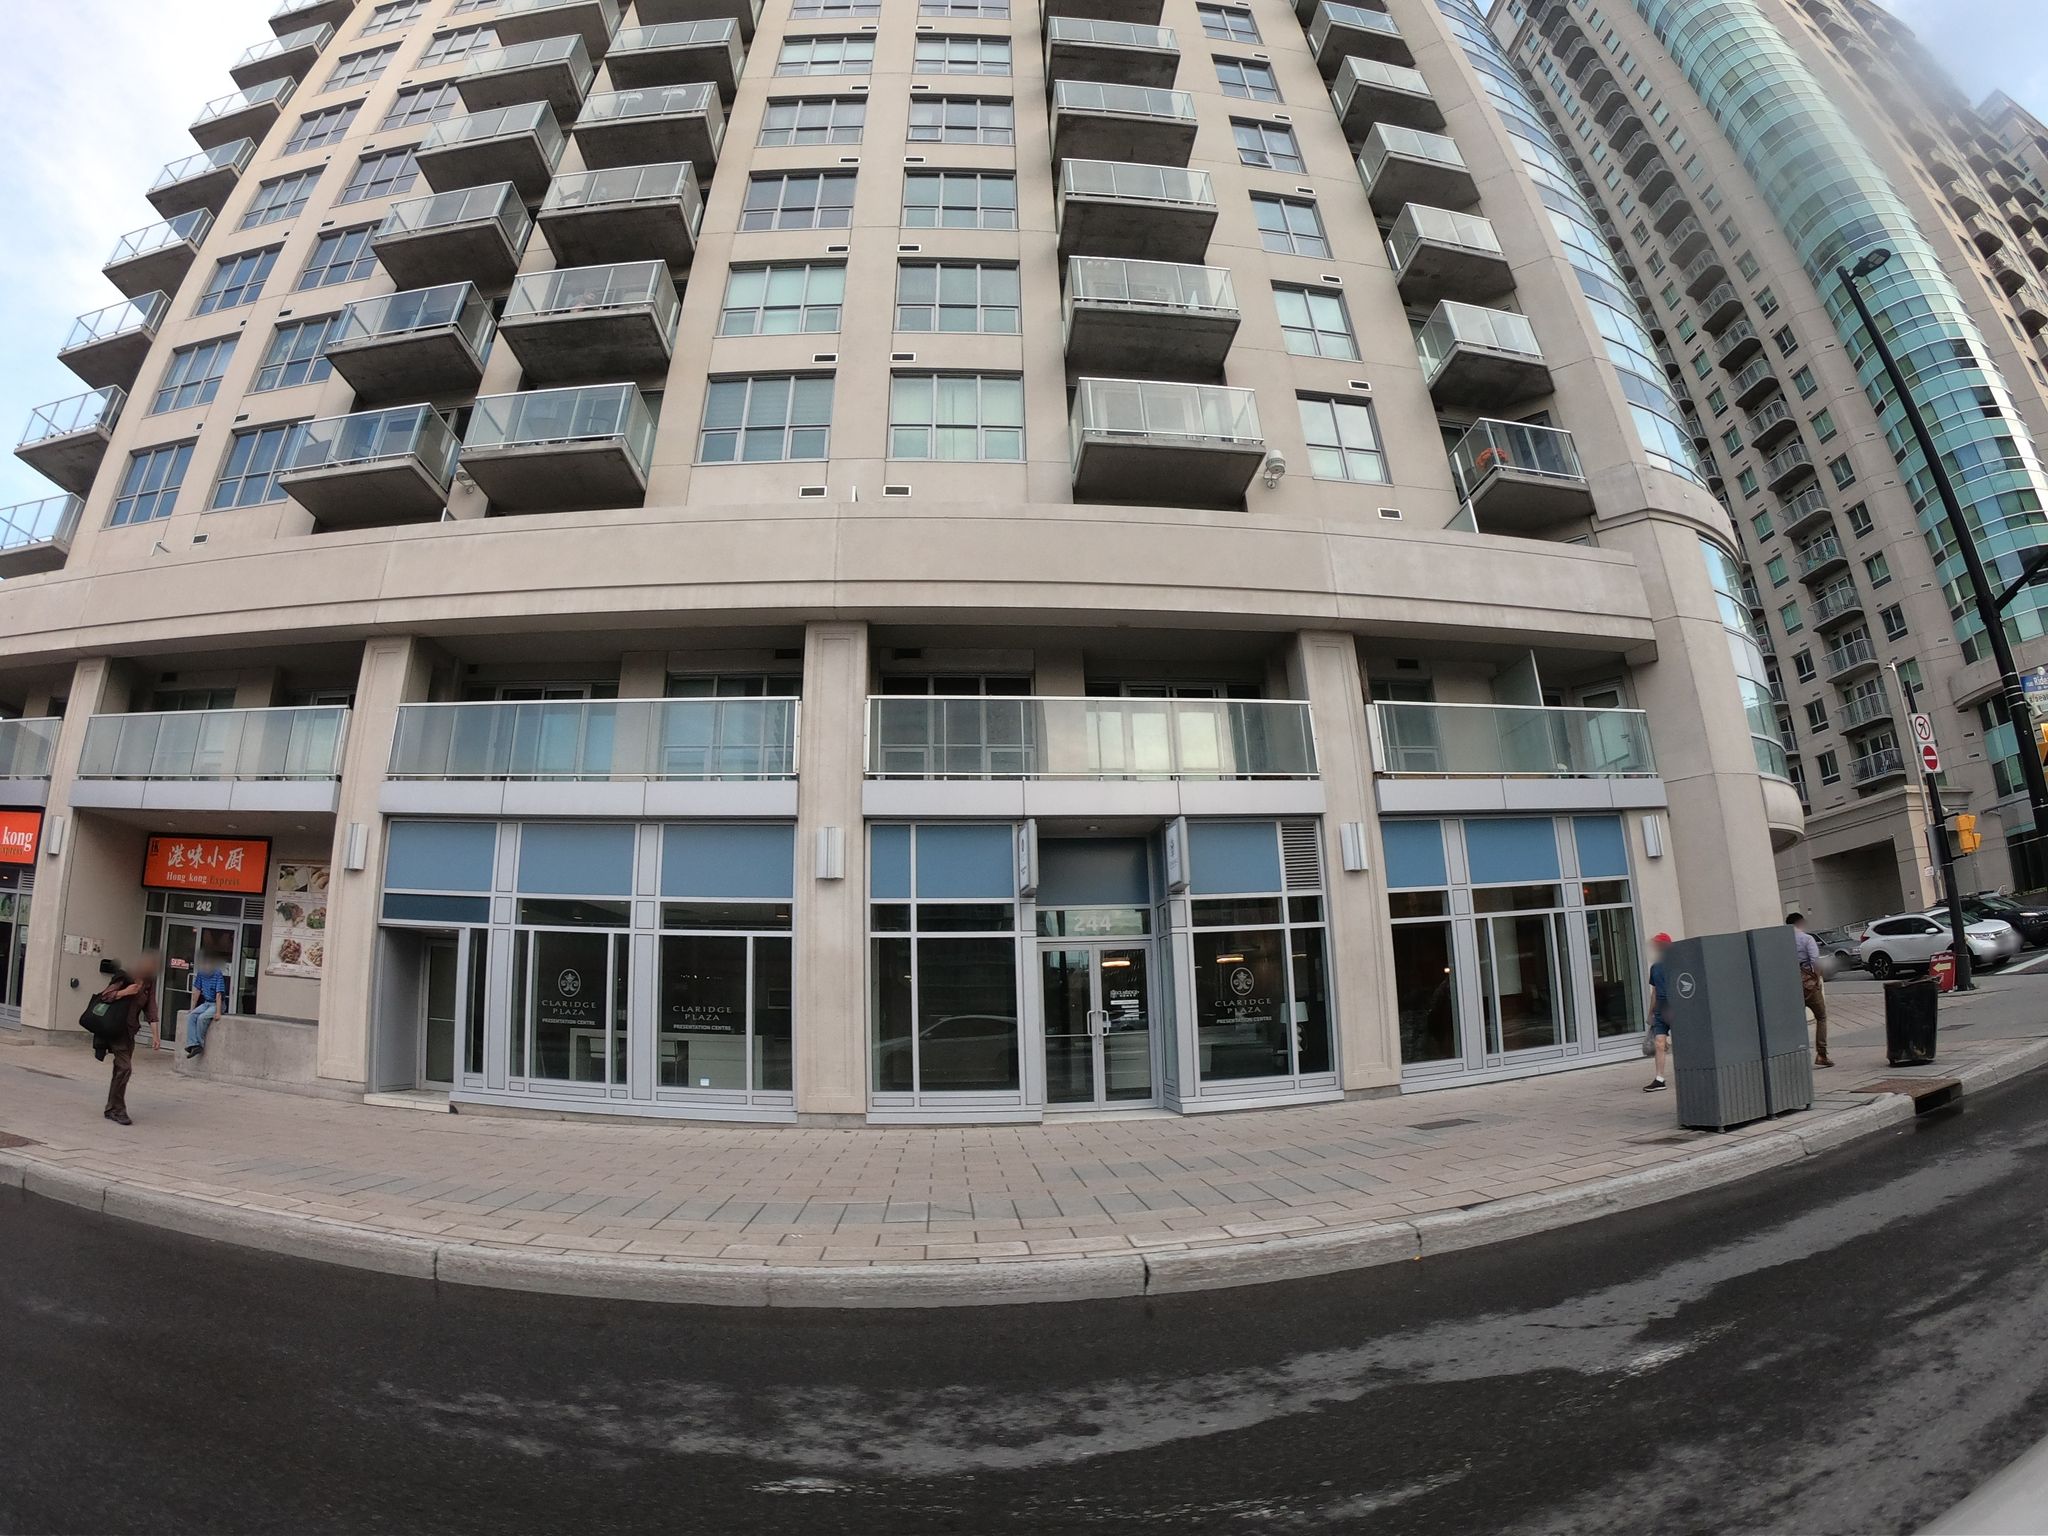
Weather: snowy
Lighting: day
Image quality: good
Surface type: driving surface
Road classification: primary
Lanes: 4
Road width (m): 1.5
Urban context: urban centre
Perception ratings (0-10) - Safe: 6.62, Lively: 8.59, Beautiful: 3.28, Boring: 3.61, Depressing: 6.51, Wealthy: 8.01